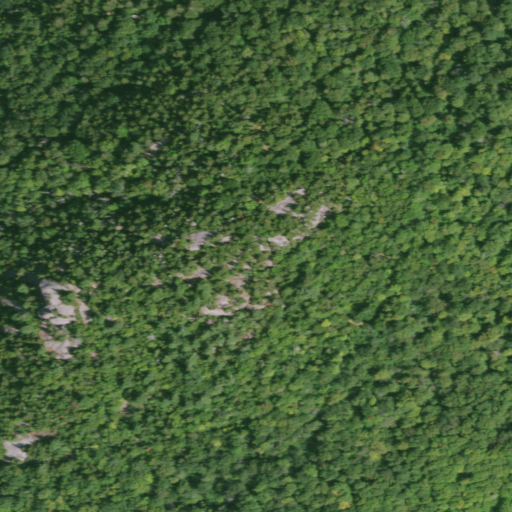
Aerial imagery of mountain in New York named Seymour Mountain containing deciduous forest, mixed forest, and evergreen forest